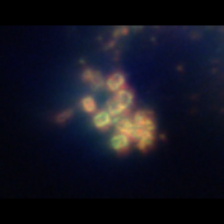
Taxon: Diatom_aggregate
Group: Diatoms